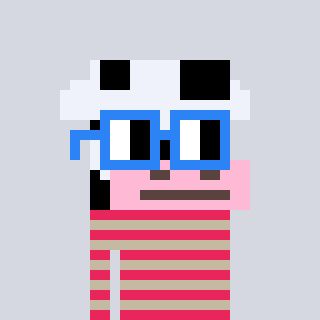
a pixel art character with square blue glasses, a cow-shaped head and a bege-colored body on a cool background